Question: I have never created a search bar such as this one, but I'm trying to make a search bar, where the button is touching the input box. I have achieved this, but the button is lower than it should be, and I'm not sure why.

Above is what it currently looks like. As you can see, the button is lower than it should be.
Here is my css:
'''
.searchBox {
margin-top: 10px;
width: auto;
height: auto;
float: left;
margin-left: 35px;
}
.cf:before, .cf:after{
content:"";
display:table;
}
.cf:after{
clear:both;
}
.cf{
zoom:1;
}
.form-wrapper input {
width: 285px;
height: 30px;
padding: 10px 6px;
border-radius: 3px 0 0 3px;
background-color: #ededed;
border: 1px solid #d9d9d9;
color:#363636;
}
.form-wrapper input:focus {
outline: 0;
background: #E8E8E8;
}
.form-wrapper button {
overflow: visible;
position: relative;
float: right;
border: 0;
cursor: pointer;
height: 30px;
width: 45px;
color: #fff;
background: #48A6D9;
border-radius: 0 3px 3px 0;
}
.form-wrapper button:hover{
background: #4DAFE3;
border: 0;
}
.form-wrapper button:active {
border: 0;
}
'''
And here is how I use the button:
'''
<div class="searchBox">
<form class="form-wrapper cf" action="" method="post">
<input type="text" name="username" placeholder="Search user..." required>
<button type="submit">Go!</button>
</form>
</div>
'''
How can I fix this so the button is where it should be? (Beside the input area)
Thanks!
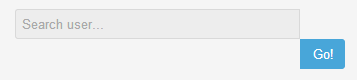
Answer: You need to give 'float:left' for both (input and button)
I have created a <URL> it will help you